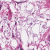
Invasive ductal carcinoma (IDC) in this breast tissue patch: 0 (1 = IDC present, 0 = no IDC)